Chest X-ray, PA view. Patient: 31 years old, sex M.
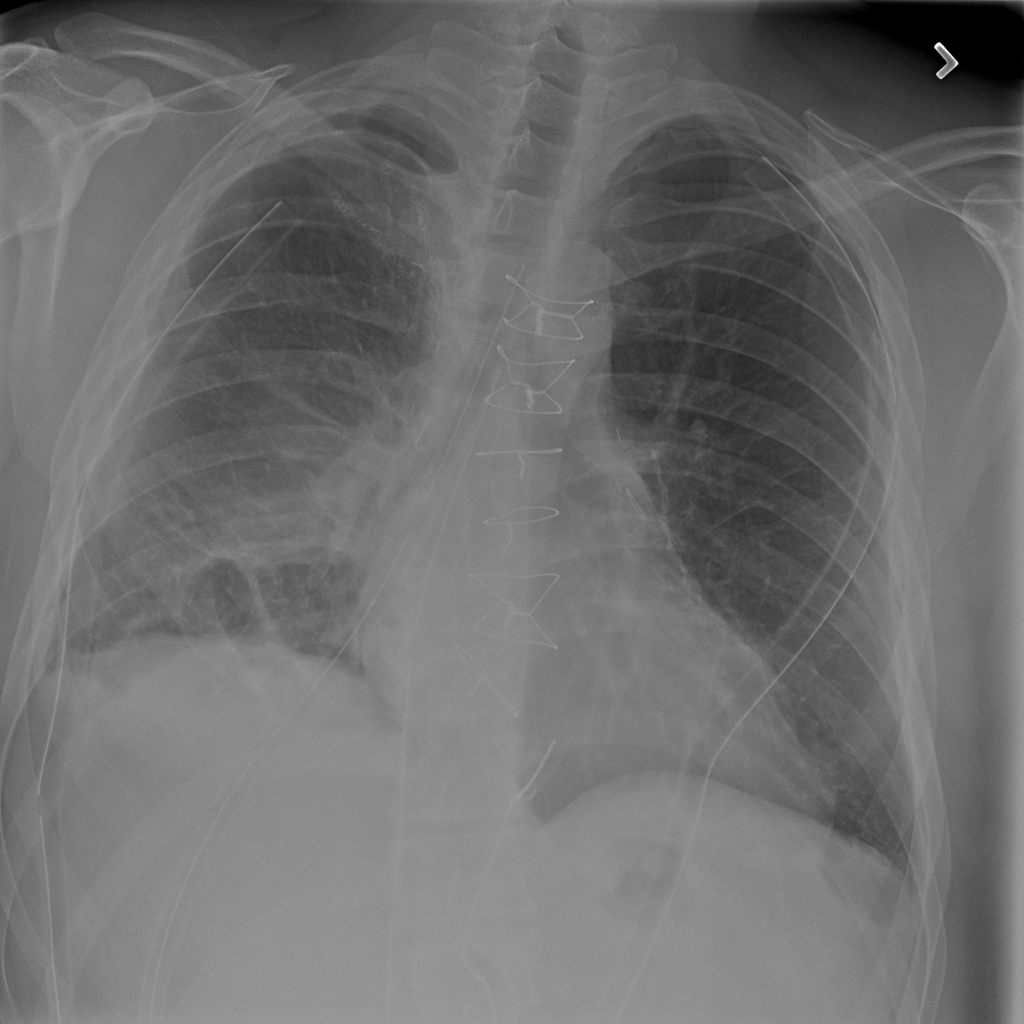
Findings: No Finding